RGB frame:
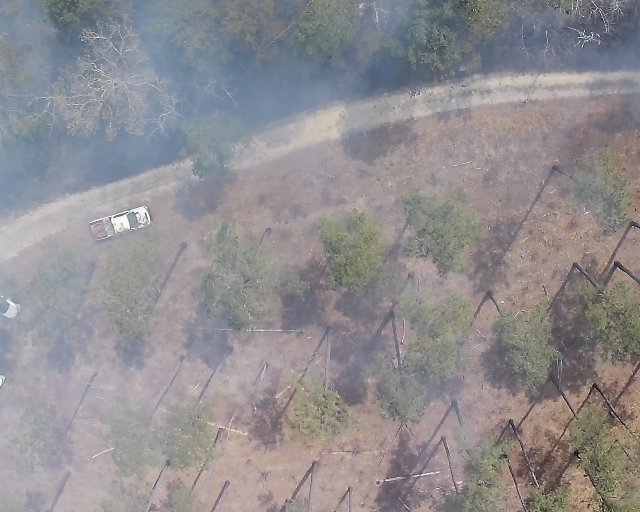
Thermal frame:
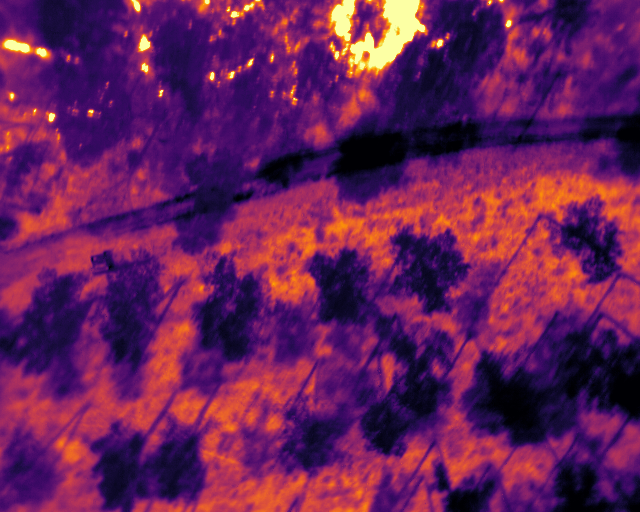
Captured: 2026-02-26 03:40:13
Pixels at or above 80 °C: 2079 (fraction of frame: 0.006345)